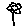
Label: flower